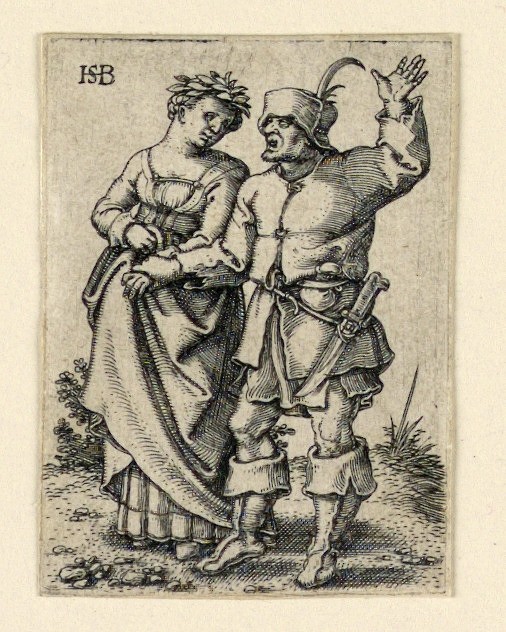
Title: The Wedding Procession: Couple walking left, woman wearing a wreath
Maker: Hans Sebald Beham, German, 1500–1550
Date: ca. 1545
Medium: Engraving on laid paper
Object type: Print
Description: Vertical rectangle. At right, a peasant, facing slightly to left, makes a gesture with his left hand; with his right he grasps the wrist of the woman standing beside him.